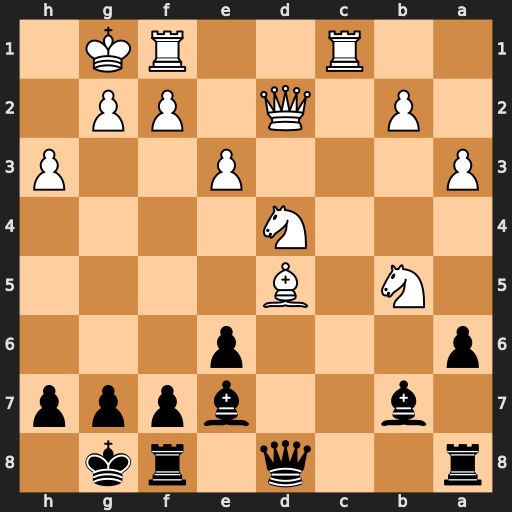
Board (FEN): r2q1rk1/1b2bppp/p3p3/1N1B4/3N4/P3P2P/1P1Q1PP1/2R2RK1
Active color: b
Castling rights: -
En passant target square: -
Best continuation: Qxd5 e4 Qxe4